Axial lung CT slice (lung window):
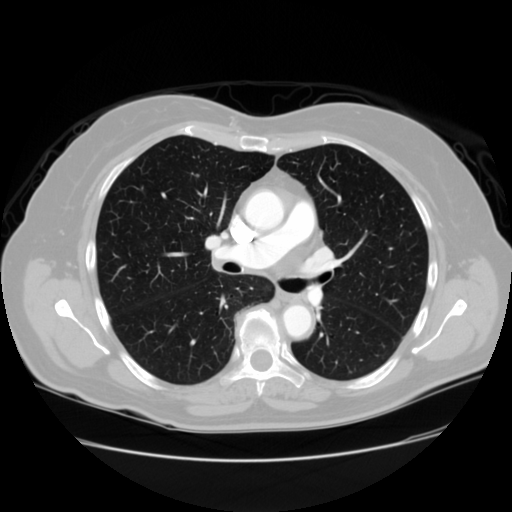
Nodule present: no